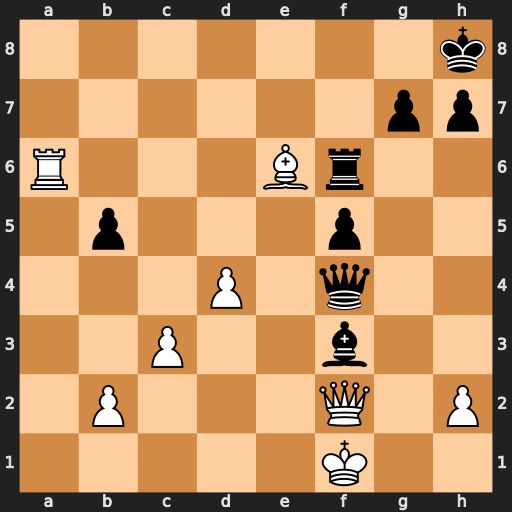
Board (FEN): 7k/6pp/R3Br2/1p3p2/3P1q2/2P2b2/1P3Q1P/5K2
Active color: w
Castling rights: -
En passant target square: -
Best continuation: Ra8+ Bxa8 Qxf4